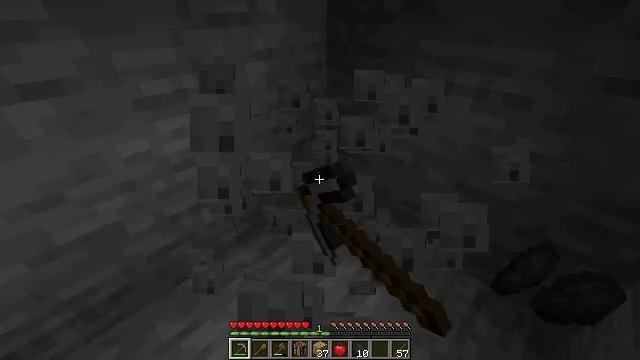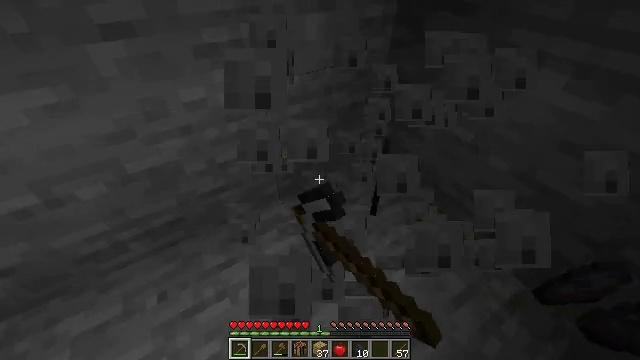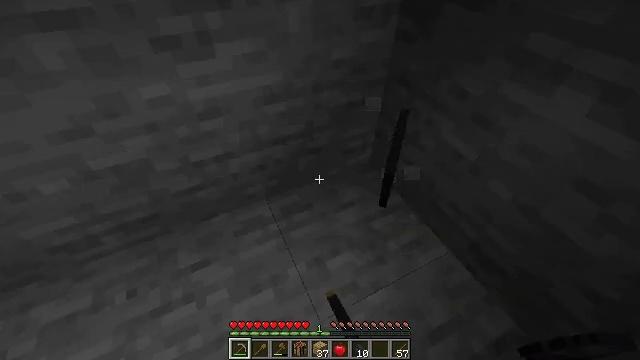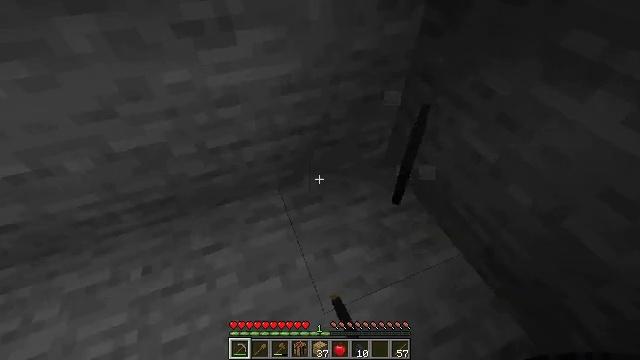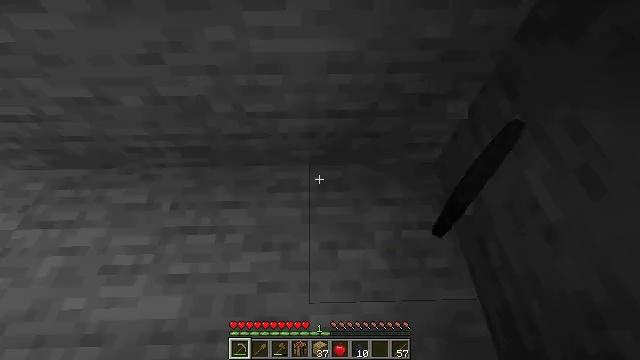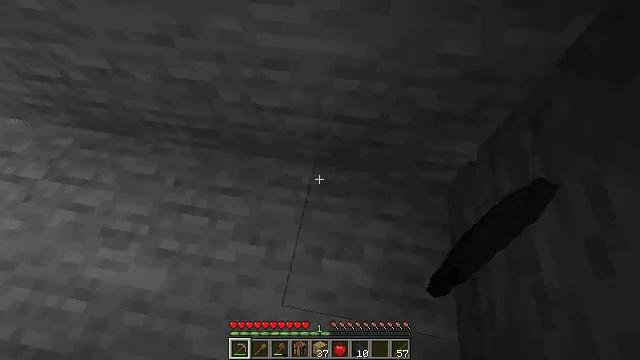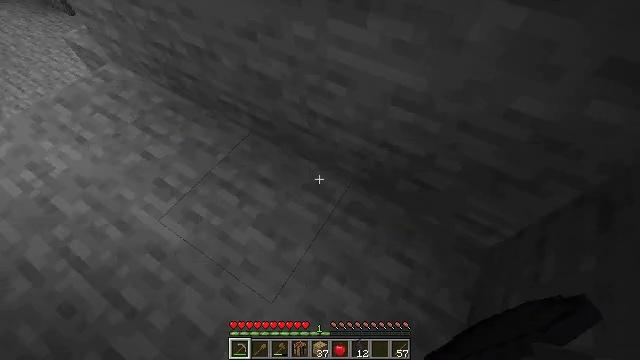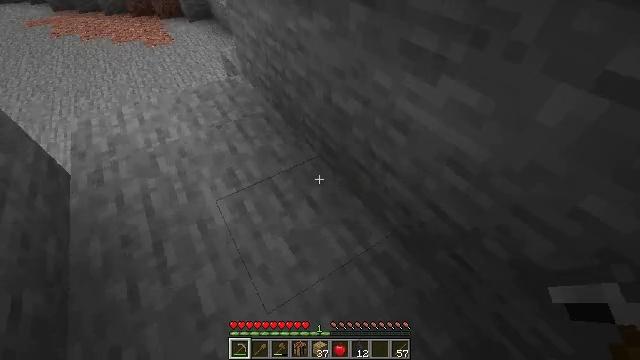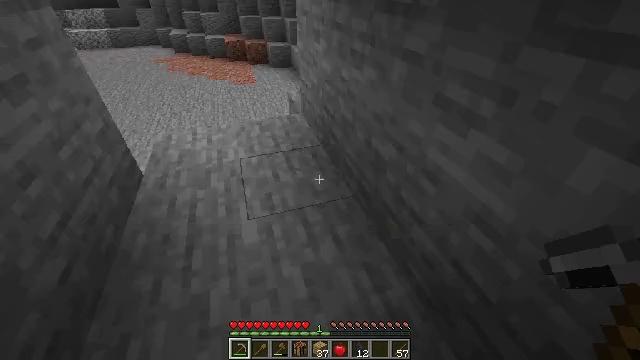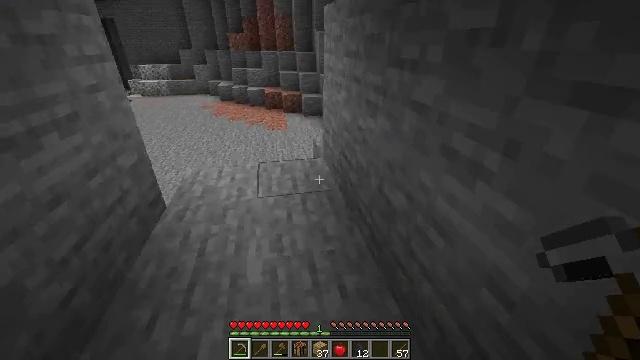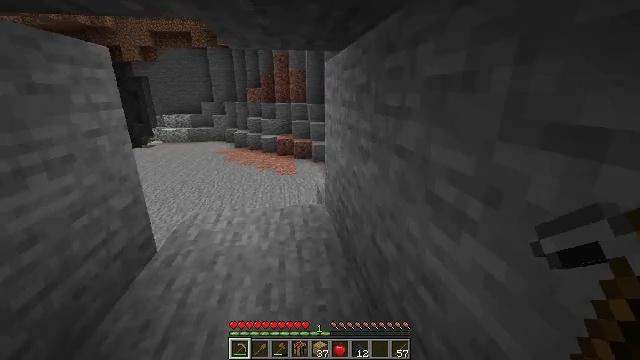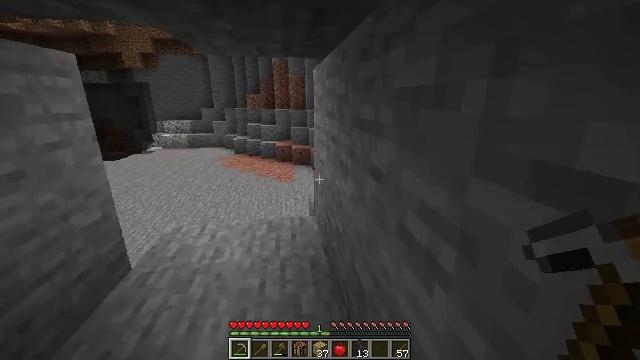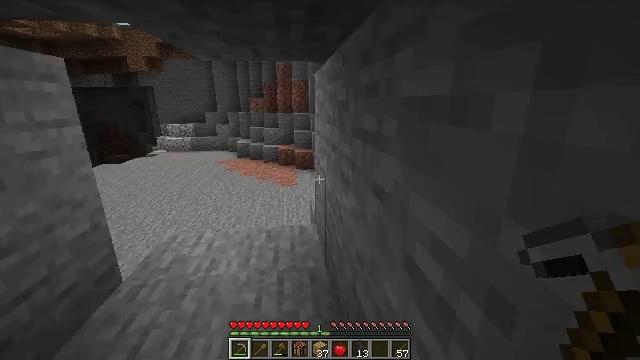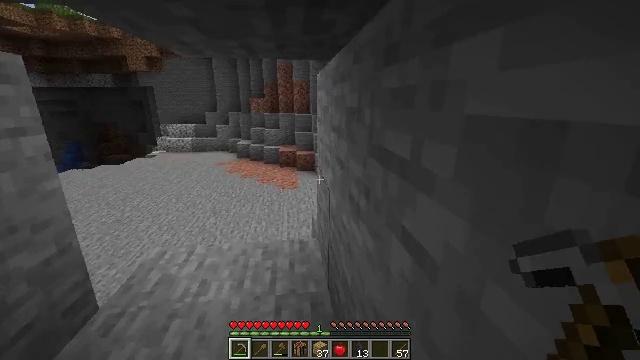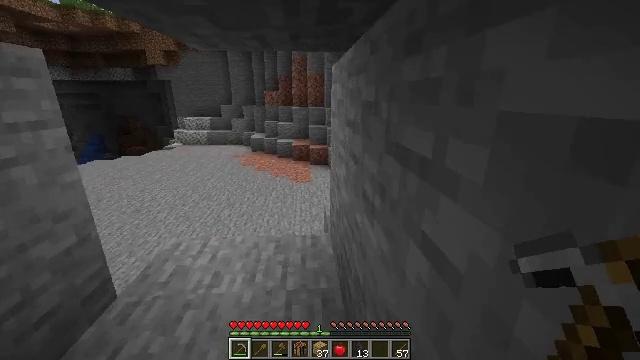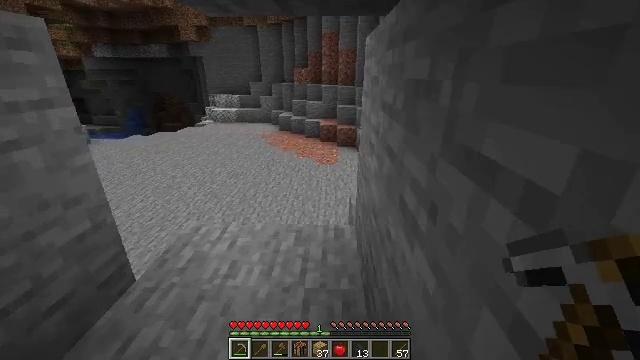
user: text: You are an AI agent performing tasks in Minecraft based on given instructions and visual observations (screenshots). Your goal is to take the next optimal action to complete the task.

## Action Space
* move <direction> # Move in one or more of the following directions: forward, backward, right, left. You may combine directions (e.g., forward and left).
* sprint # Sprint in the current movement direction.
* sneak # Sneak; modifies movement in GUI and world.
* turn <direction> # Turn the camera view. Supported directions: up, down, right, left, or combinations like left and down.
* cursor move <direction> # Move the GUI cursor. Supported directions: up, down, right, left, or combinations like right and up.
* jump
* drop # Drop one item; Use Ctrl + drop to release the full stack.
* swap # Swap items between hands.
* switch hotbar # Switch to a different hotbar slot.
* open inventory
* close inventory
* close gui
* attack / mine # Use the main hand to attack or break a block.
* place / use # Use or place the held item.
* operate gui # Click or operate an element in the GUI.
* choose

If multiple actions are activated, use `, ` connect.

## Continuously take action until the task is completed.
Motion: motion action
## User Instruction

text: Dig up the stone with a tool.
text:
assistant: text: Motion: move forward and move right, turn left and down
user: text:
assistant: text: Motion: move forward and move right, turn left and down
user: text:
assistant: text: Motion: move forward and move right, turn left and down
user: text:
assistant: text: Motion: move forward and move right, turn left and down
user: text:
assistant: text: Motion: move right, turn left and down
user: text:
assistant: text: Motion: move right, turn left and up
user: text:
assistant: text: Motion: move right, turn left and up
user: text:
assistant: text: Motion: move right, turn left and up
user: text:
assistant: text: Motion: move forward and move right, turn left and up
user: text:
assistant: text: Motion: move forward and move right, turn left and up
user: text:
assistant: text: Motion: move forward, turn up
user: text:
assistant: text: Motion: move forward
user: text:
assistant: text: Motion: move forward
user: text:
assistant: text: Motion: move forward, turn left and down
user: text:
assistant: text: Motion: move forward, turn left and down
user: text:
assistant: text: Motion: move forward, turn left and down
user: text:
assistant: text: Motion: move forward, turn left and down
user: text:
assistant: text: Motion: move forward, turn down
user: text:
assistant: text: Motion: move forward, turn down
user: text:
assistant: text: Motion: move forward
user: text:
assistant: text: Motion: move forward
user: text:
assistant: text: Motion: move forward
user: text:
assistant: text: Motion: move forward
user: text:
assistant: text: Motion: move forward
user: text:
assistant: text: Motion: move forward
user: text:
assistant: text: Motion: move forward
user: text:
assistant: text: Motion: move forward, turn right and up
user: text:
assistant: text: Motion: move forward, turn right and up
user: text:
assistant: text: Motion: move forward, turn right
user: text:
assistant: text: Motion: move forward